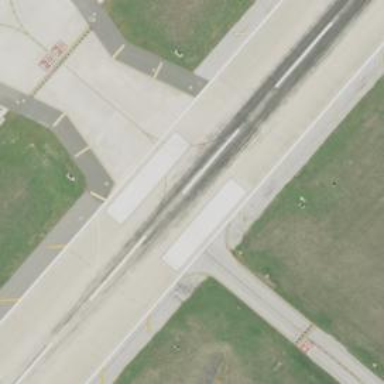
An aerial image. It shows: Image of taxiway at airport.